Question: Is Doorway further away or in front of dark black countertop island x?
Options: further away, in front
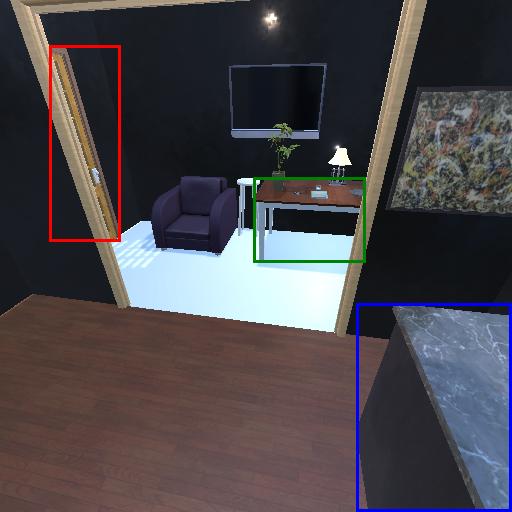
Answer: further away